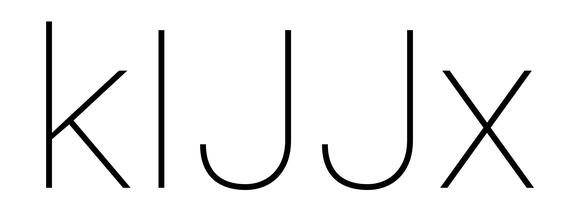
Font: Roboto_Thin